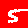
Digit: 5